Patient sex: M
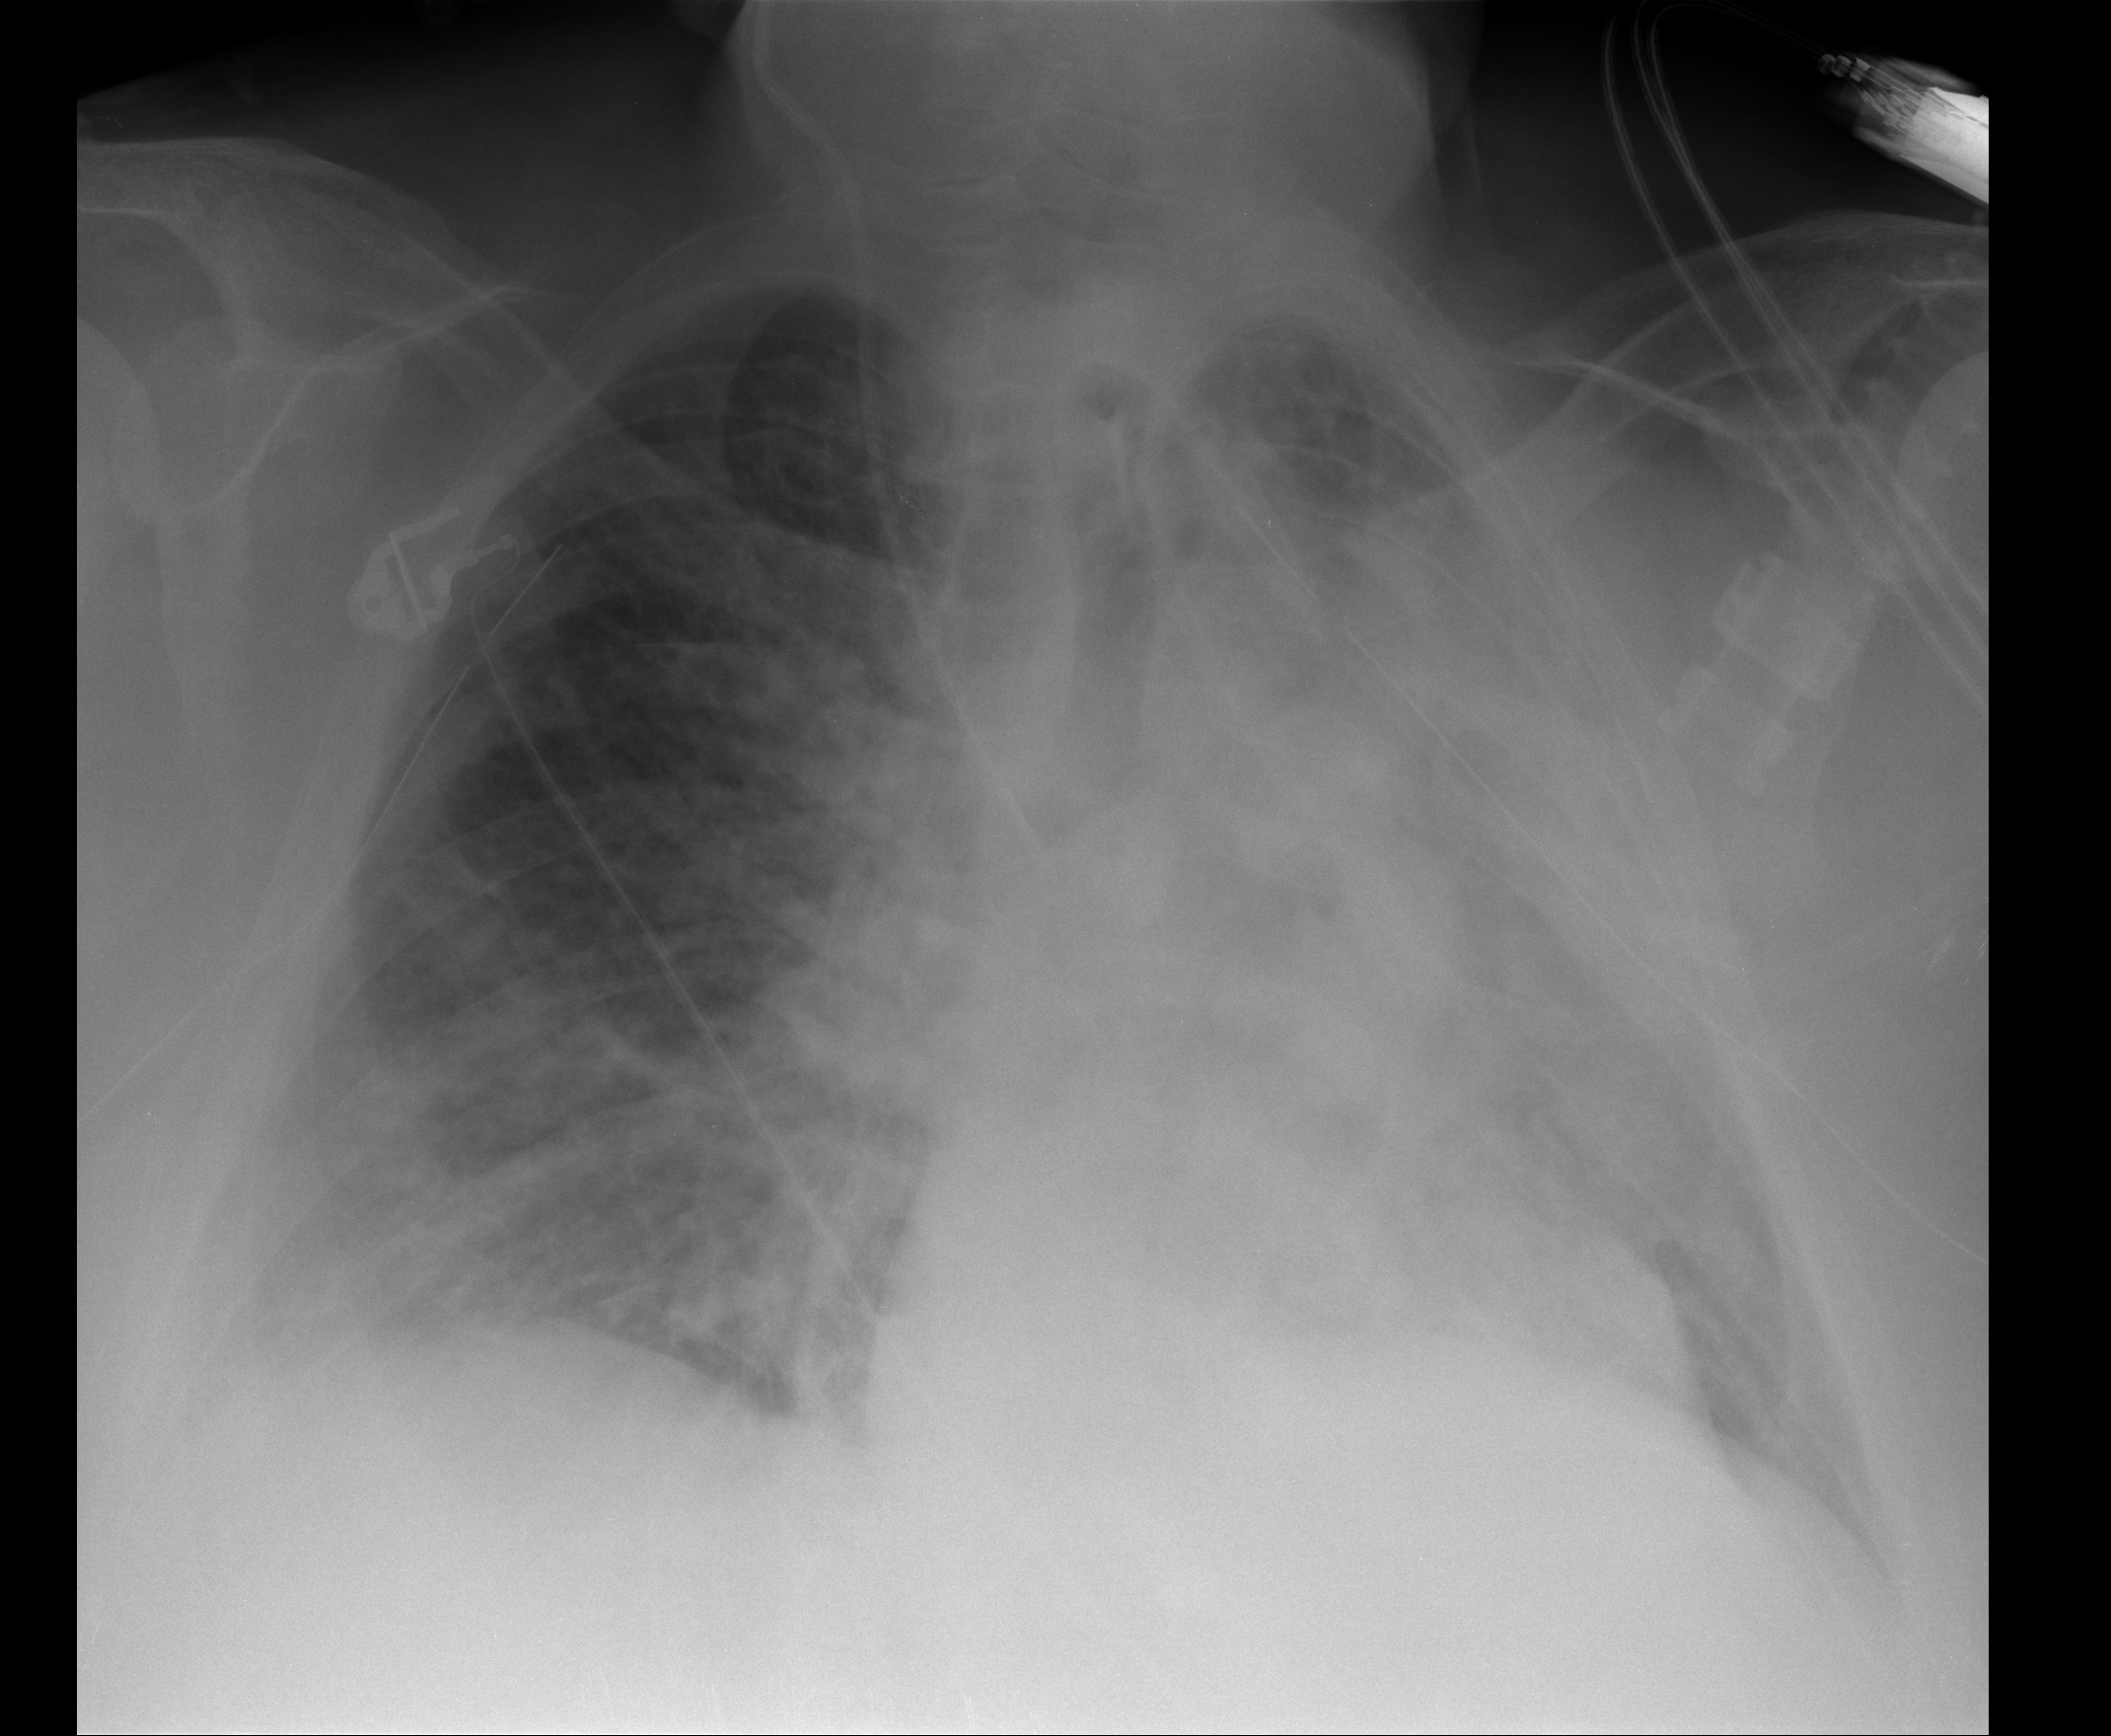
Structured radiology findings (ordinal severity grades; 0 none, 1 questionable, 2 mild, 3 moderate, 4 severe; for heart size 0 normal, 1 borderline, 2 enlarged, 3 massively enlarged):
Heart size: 0
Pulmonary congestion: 2
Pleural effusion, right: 2
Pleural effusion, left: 2
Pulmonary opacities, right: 2
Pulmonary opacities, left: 1
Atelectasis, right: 2
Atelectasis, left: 2